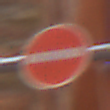
Verkehrszeichen: VerbotDerEinfahrt
Umgebung: Outdoor, Urban
Tageszeit: MorningAfternoon
Wetter: Clear
Licht: Natural
Jahreszeit: NotSpecified
Kontrast: MediumContrast